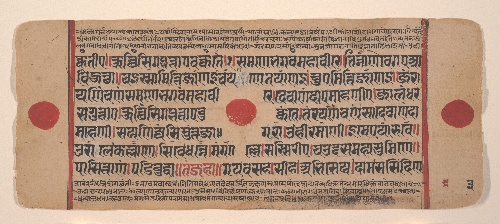
Date: 15th century
Object type: Folio
Classification: Paintings
Medium: Ink, opaque watercolor, and gold on paper
Culture: India (Gujarat)
Dimensions: 4 3/8 x 10 5/8 in. (11.1 x 27 cm)
Department: Asian Art
Credit line: Rogers Fund, 1955
Accession year: 1955
Repository: Metropolitan Museum of Art, New York, NY